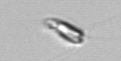
Label: Chrysochromulina